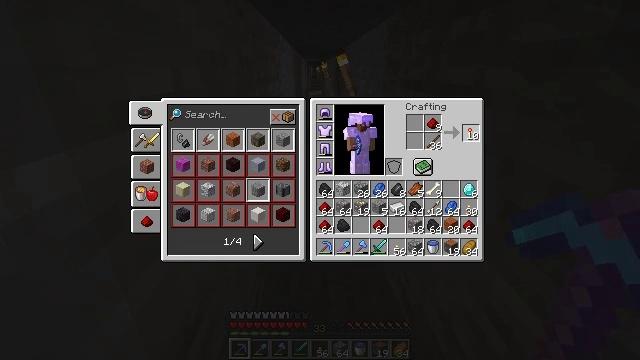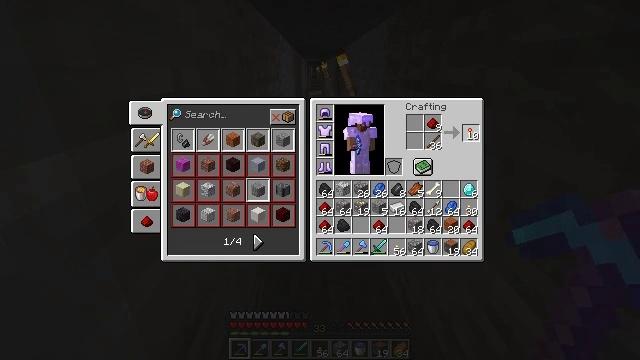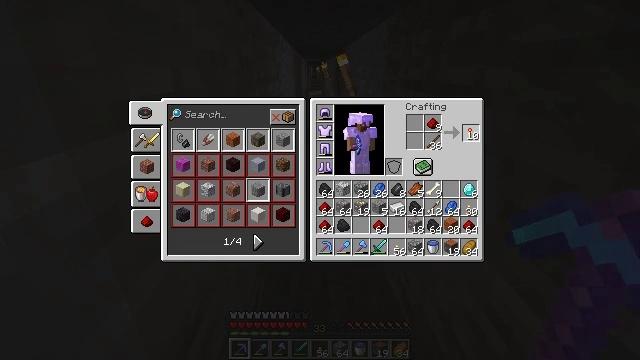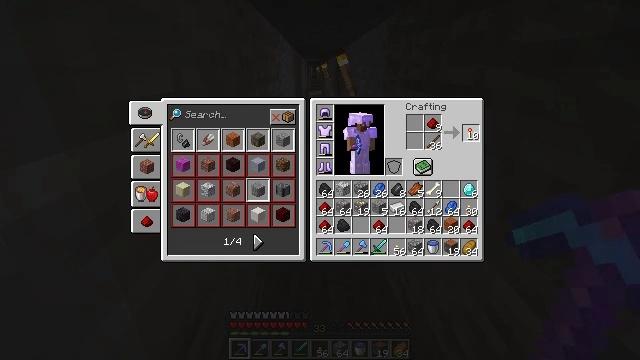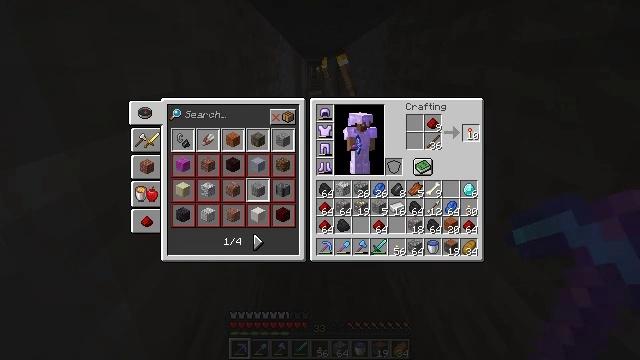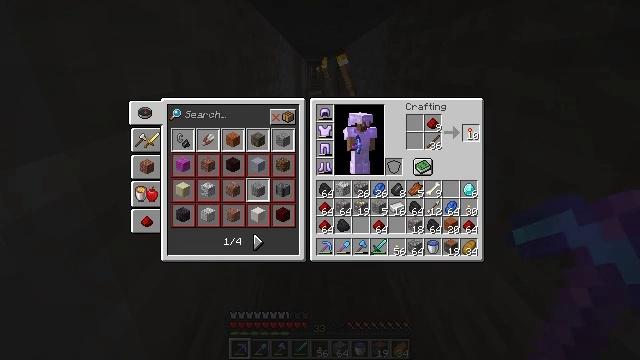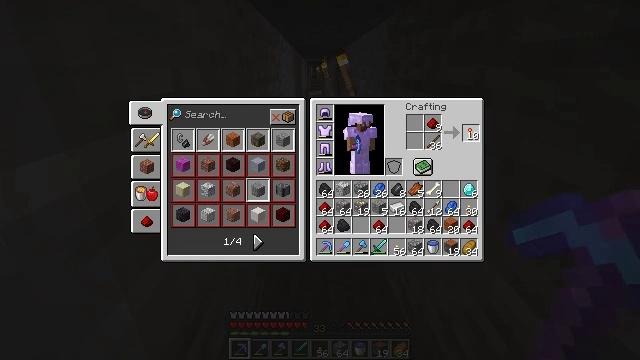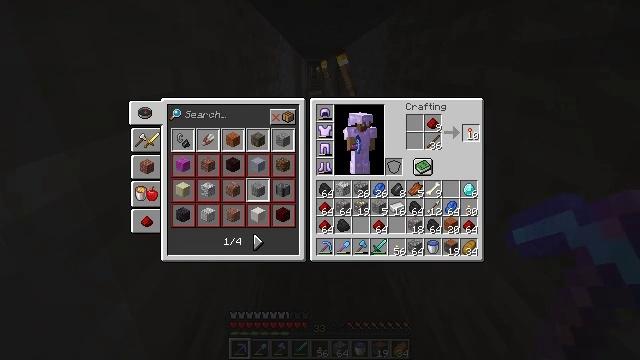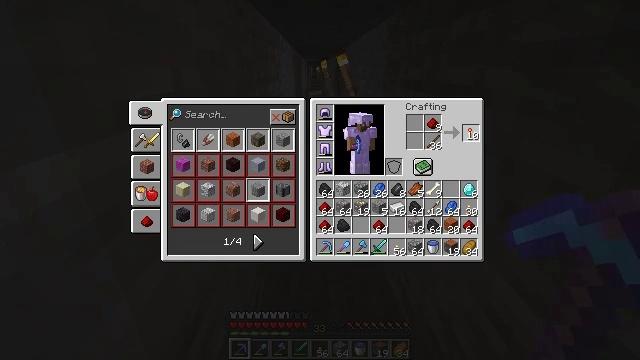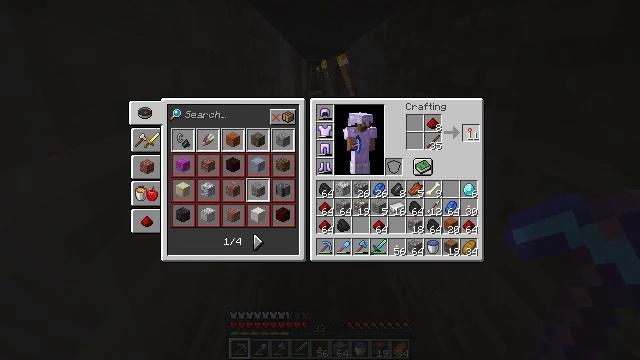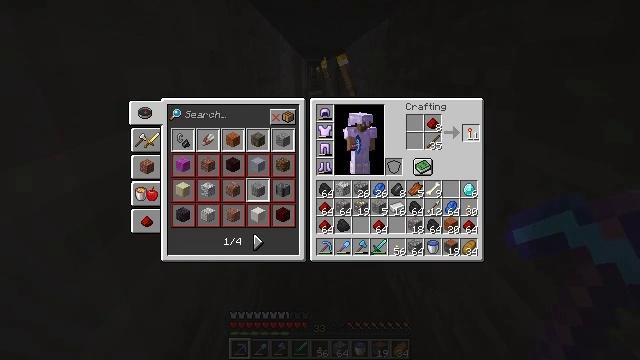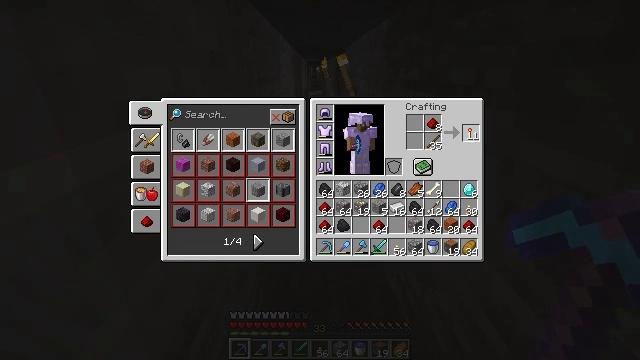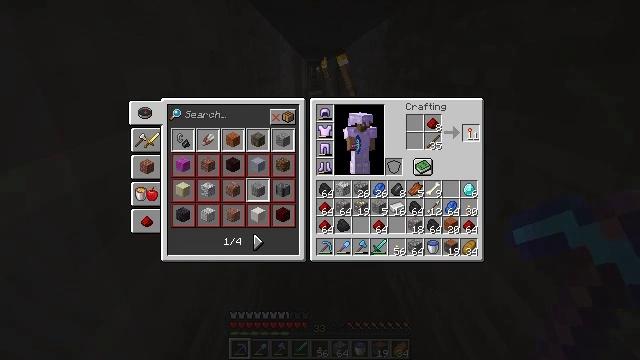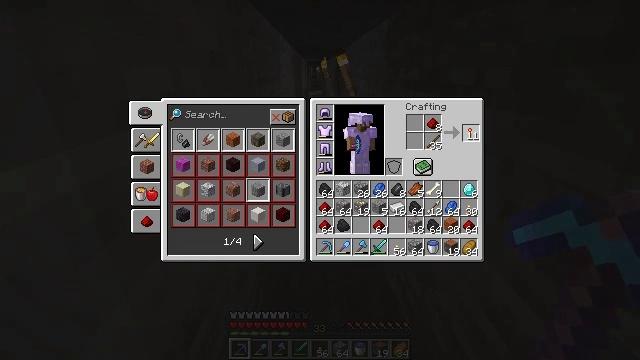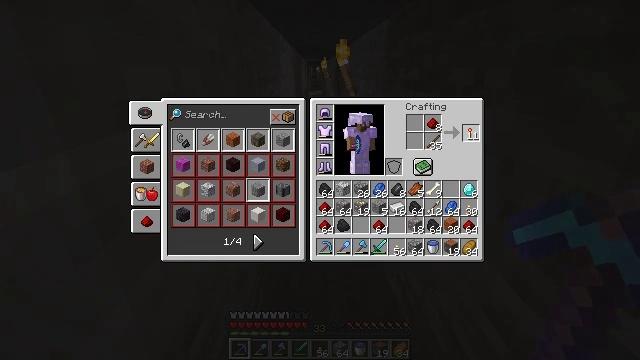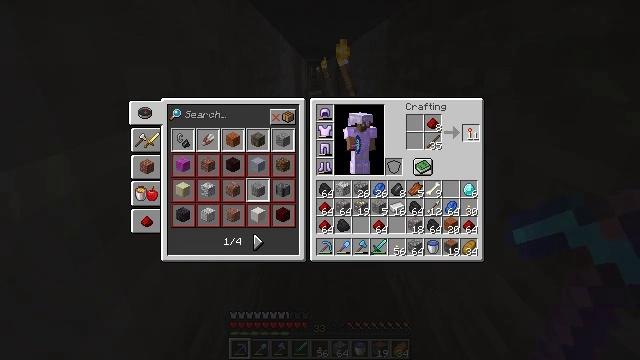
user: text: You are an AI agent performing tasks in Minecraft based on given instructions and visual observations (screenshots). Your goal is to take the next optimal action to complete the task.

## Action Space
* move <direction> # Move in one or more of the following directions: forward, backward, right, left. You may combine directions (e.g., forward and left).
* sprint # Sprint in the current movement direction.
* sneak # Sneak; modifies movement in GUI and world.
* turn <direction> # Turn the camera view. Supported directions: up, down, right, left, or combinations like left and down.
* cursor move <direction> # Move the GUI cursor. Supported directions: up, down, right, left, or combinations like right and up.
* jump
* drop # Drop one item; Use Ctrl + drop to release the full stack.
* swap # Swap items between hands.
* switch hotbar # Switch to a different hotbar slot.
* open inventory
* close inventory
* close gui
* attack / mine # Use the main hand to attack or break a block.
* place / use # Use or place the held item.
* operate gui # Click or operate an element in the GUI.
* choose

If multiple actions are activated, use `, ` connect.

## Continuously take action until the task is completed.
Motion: motion action
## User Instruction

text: Make a redstone torch on the crafting table.
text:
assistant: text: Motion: operate gui
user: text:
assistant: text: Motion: operate gui
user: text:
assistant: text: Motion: operate gui
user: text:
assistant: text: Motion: operate gui
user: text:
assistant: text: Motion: operate gui
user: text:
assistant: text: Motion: operate gui
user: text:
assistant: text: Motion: operate gui
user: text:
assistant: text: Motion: operate gui
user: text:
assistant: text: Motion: no_op
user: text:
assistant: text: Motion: operate gui
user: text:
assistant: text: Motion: operate gui
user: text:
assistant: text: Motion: operate gui
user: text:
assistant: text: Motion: operate gui
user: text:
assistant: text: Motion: operate gui
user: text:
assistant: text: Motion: operate gui
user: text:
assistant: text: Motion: no_op
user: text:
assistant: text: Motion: operate gui
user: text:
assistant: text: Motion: operate gui
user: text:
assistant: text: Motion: no_op
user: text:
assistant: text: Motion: operate gui
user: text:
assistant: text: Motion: operate gui
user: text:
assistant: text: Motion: operate gui
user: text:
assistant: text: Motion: no_op
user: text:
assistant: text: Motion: operate gui
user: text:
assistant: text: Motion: operate gui
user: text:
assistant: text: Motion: operate gui
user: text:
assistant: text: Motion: operate gui
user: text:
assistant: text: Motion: operate gui
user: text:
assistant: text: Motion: no_op
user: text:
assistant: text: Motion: operate gui